Question: I am developing a site for a client and having an issue where the pseudo elements (::before & ::after) are rendering funny white lines. It is only on this tablet that I have this issue and as Murphy's law would have it that's what my client is testing on.
Here is an example of how it's being rendered:

HTML:
'''
<li>
<div class="arrow_box" id="step2">STEP 2</div>
</li>
<li>
<div class="arrow_box" id="step3">STEP 3</div>
</li>
'''
And here is the CSS that I am using:
'''
.active .arrow_box {
background-color: #ff3838;
}
.active .arrow_box:after {
border-left-color: #ff3838;
}
.arrow_box:after, .arrow_box:before {
left: 100%;
top: 50%;
border: solid transparent;
content: " ";
height: 0;
width: 0;
position: absolute;
pointer-events: none;
}
.arrow_box:after {
border-color: rgba(0, 0, 0, 0);
border-left-color: #000;
border-width: 30px;
margin-top: -30px;
}
.active .arrow_box:after {
border-left-color: #ff3838;
}
.arrow_box:before {
border-color: rgba(255, 255, 255, 0);
border-left-color: #fff;
border-width: 36px;
margin-top: -36px;
}
'''
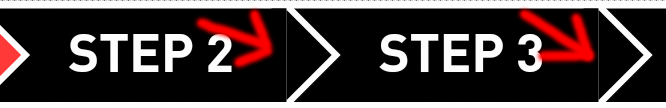
Answer: the Issue came in with decimal pixel values in the width of the element. This was hard to steer clear of with percentages, so I converted to whole pixel values, which sorted out the issue.
Thanks for the help from everyone that contributed.